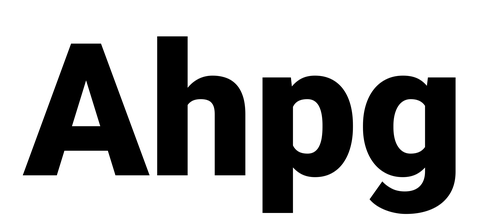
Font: Roboto_Black